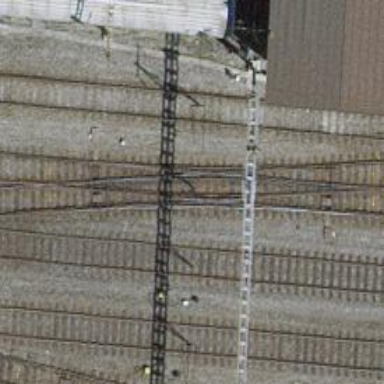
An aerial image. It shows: Single-track electrified railway siding with contact line.